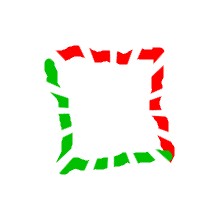
Shape: square